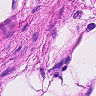
Metastatic tissue present: no